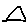
Label: triangle